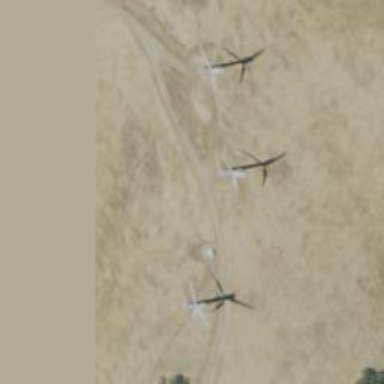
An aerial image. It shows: Wind generator with Vestas wind turbine.